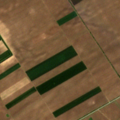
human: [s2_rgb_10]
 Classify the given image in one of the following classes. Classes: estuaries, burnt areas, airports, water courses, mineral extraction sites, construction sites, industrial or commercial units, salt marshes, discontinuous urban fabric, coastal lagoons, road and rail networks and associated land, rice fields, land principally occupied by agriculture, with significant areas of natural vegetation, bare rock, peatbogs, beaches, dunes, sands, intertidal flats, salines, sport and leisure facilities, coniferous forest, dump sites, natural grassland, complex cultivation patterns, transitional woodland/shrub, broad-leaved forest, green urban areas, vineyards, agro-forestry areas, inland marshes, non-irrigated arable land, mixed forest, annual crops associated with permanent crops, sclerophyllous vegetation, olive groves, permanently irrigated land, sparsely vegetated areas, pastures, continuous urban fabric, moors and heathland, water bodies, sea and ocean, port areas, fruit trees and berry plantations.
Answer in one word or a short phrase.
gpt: non-irrigated arable land